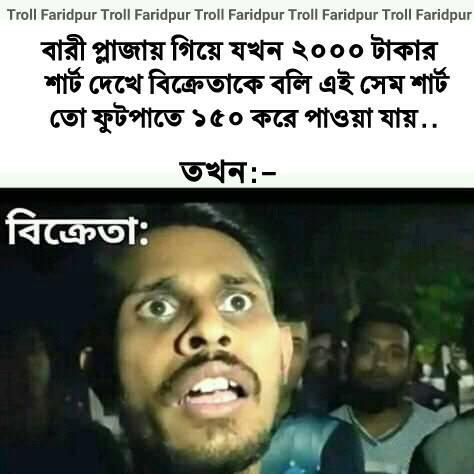
Caption: বারী প্লাজায় গিয়ে যখন ২০০০ টাকার শার্ট দেখে বিক্রেতাকে বলি এই সেম শার্ট  তো ফুটপাতে ১৫০ করে পাওয়া যায় ...   তখন :-   বিক্রেতা :
Label: non-hate